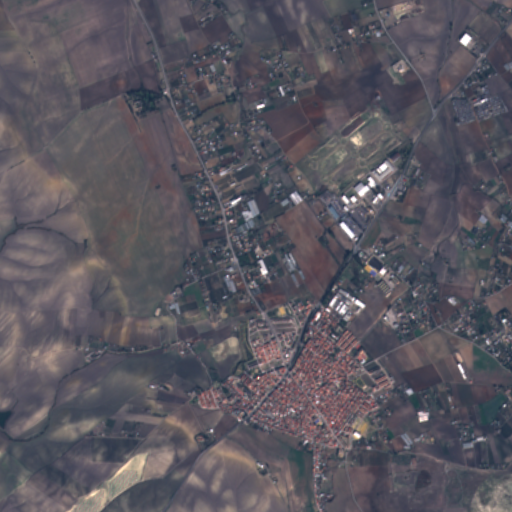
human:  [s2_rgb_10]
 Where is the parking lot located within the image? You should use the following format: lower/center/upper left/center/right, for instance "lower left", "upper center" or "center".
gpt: The parking lot is located in the center right of the image.
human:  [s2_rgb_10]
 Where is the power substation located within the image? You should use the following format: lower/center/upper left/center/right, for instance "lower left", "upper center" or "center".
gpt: The power substation is located in the center of the image.
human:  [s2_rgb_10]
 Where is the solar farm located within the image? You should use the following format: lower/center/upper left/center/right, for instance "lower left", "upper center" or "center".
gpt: The solar farm is located in the lower left of the image.
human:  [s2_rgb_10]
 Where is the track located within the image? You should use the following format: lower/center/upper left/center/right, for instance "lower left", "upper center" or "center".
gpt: The track is located in the center right of the image.
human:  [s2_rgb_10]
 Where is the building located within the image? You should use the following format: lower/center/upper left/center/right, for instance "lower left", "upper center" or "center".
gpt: There is no building in the image.